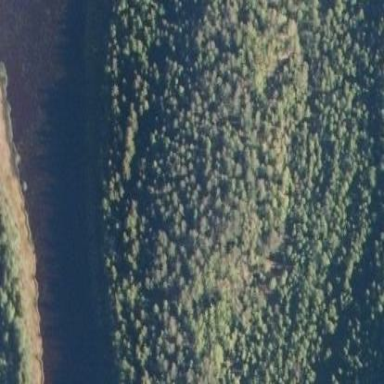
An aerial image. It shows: View of natural bedrock.